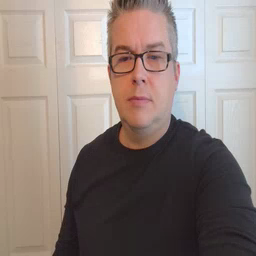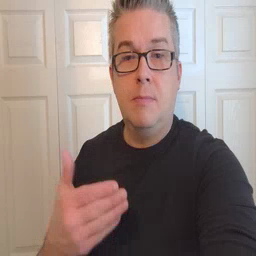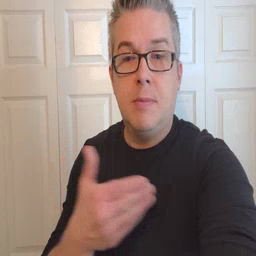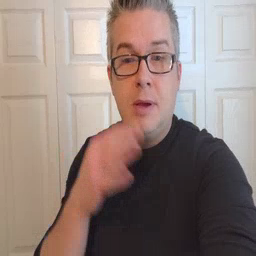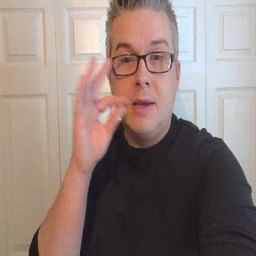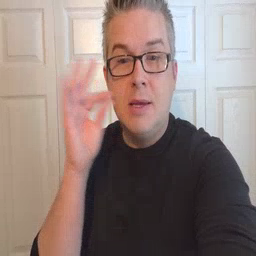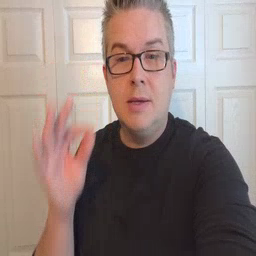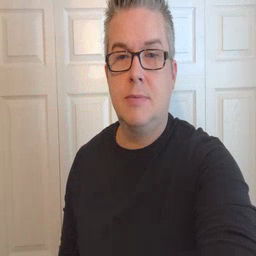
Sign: kitty